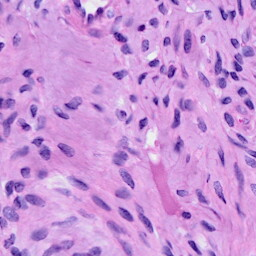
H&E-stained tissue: Cervix